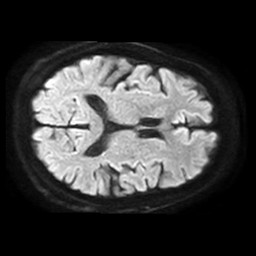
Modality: TRACE
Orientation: axial
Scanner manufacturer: philips
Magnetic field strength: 1.5 T
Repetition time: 3.139 s
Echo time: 0.06922 s